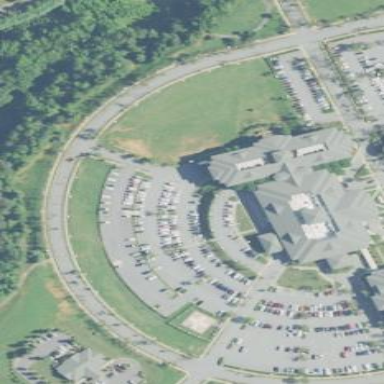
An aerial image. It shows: Hospital building.